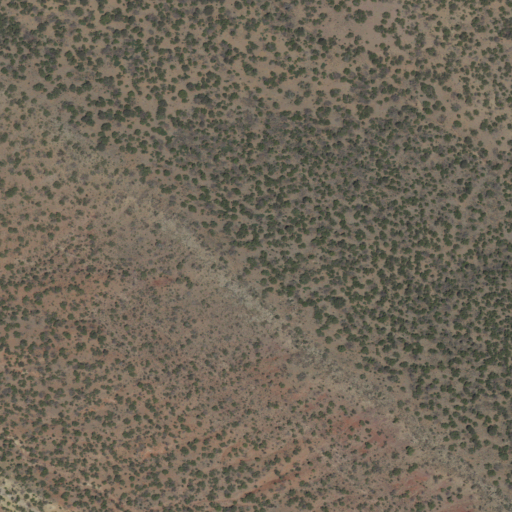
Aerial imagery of ridge(s) in New Mexico named Hogback Ridge containing evergreen forest and shrub